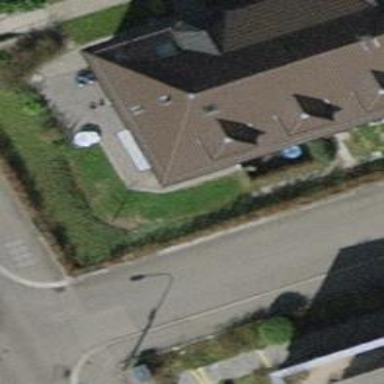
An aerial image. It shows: Semidetached house with hipped roof.